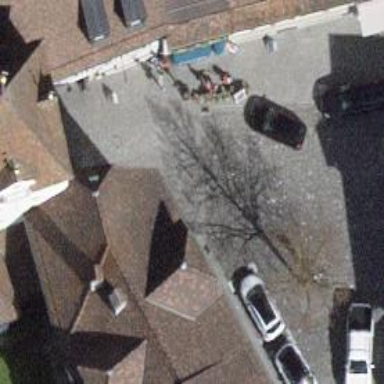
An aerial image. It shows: Bicycle parking area with asphalt surface.